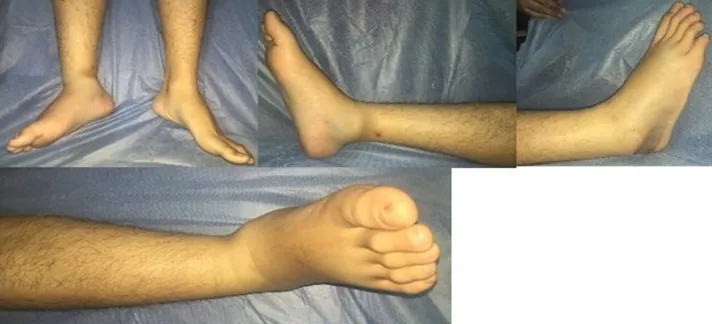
Clinical Appearance of the Patient's Ankle.
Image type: radiology (ct)